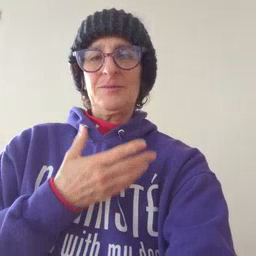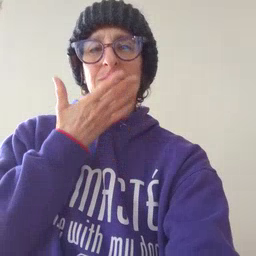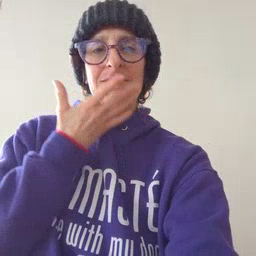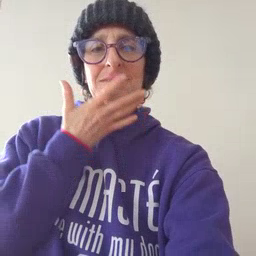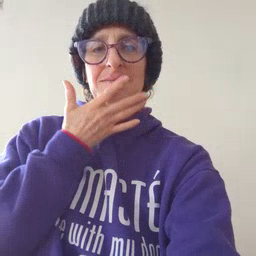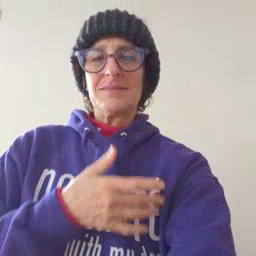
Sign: grass